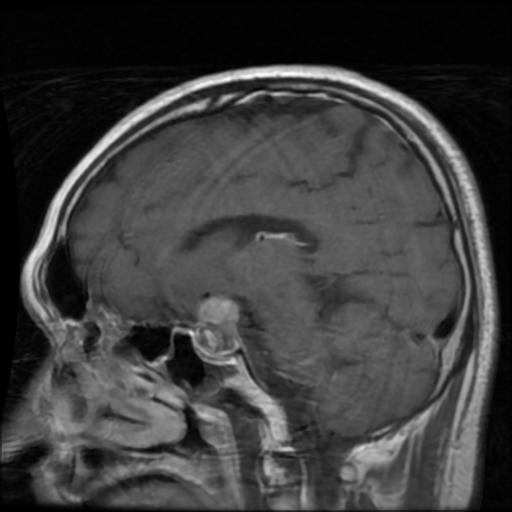
Label: pituitary